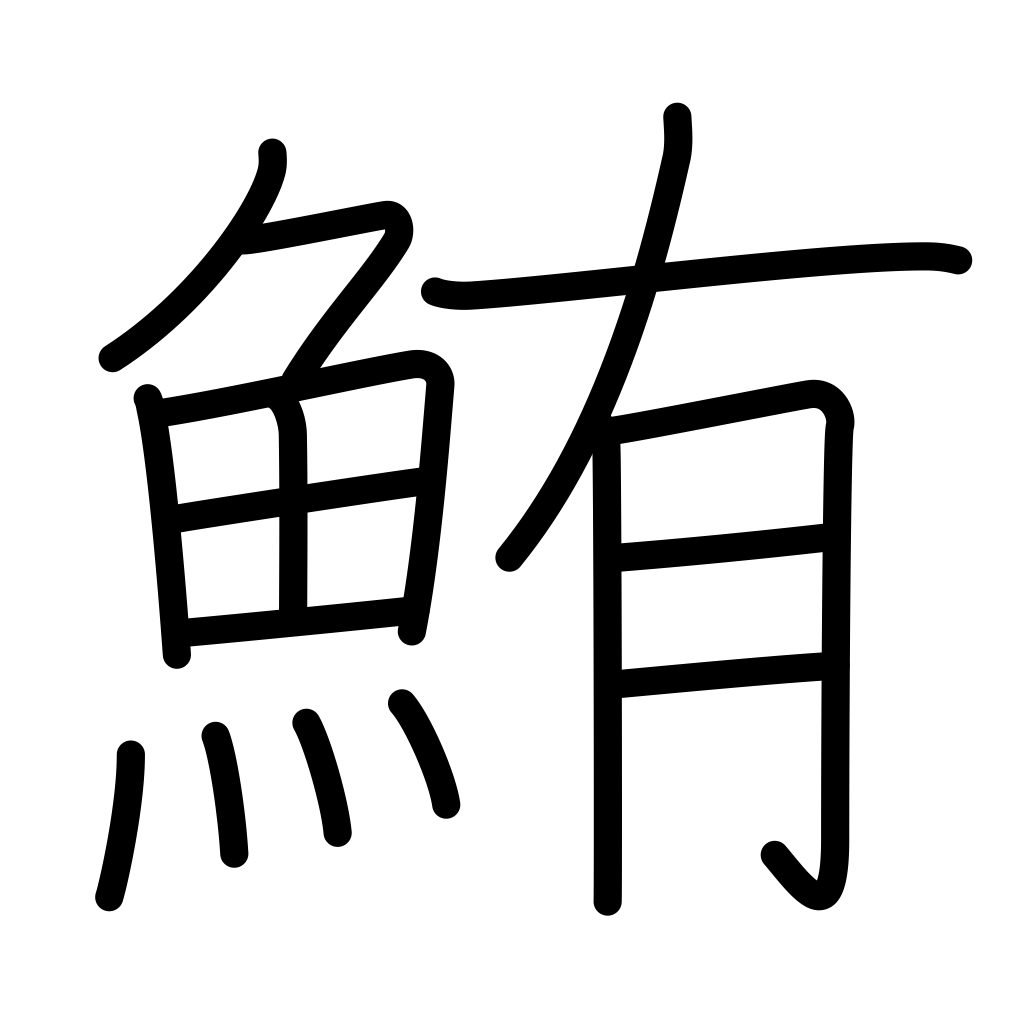
Meaning: tuna